Field crop: maize
Growth stage: 2
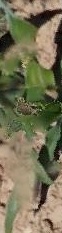
Species: maize